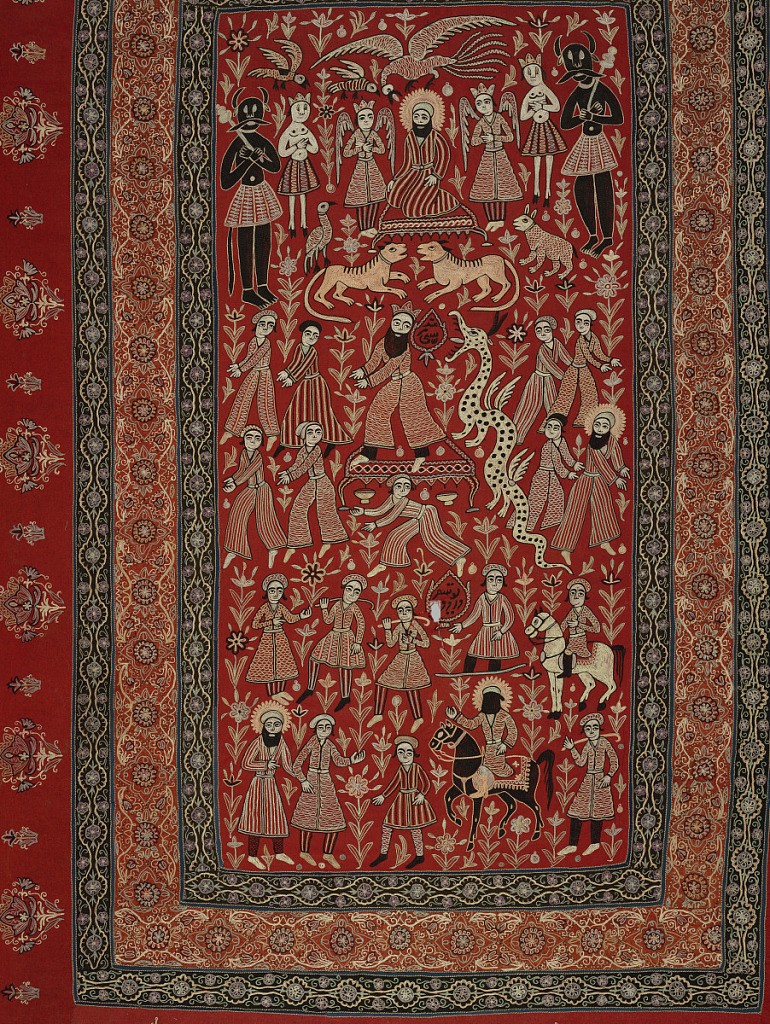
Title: Hanging
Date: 19th century
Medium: wool, silk, cotton Technique: pieces of fulled plain weave sewn together using stem stitches to form foundation; stem stitches attach a plied cord on the front; chain stitch for design done with a hook; borders embroidered as one continuous strip and later assembled
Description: Vertical rectangular hanging embroidered to illustrate events in a heroic legend - possibly that of Rustam the Slayer of a Dragon - in a polychrome central panel on a red background. Curving vine floral borders on four sides on a black background. Wide outer border with isolated plant forms growing out from the center on a red background.